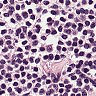
Metastatic tissue present: no